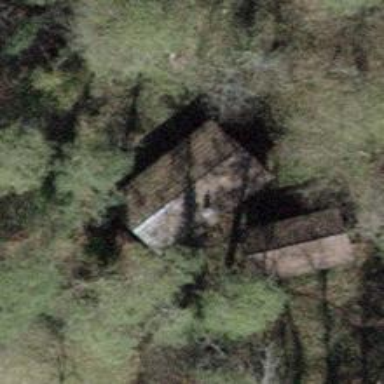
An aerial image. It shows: Hut.